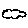
Label: cloud